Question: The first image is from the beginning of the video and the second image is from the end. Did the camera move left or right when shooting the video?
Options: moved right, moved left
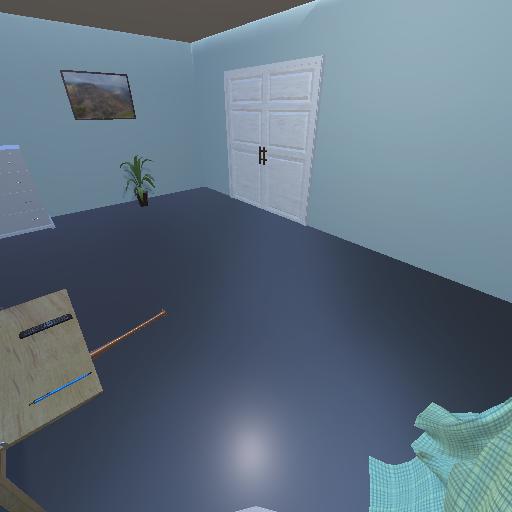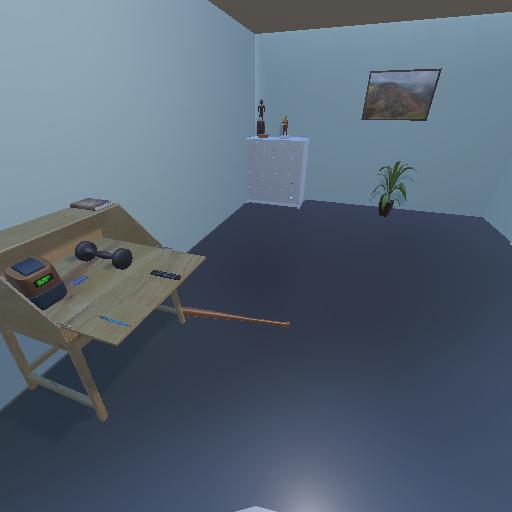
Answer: moved right